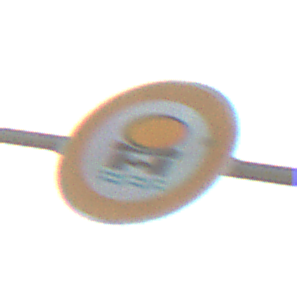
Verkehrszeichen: VerbotFahrzeugeWassergefaehrdenderLadung
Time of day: SunriseSunset
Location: Outdoor (Nature)
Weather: PartlyCloudy
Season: NotSpecified
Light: Natural